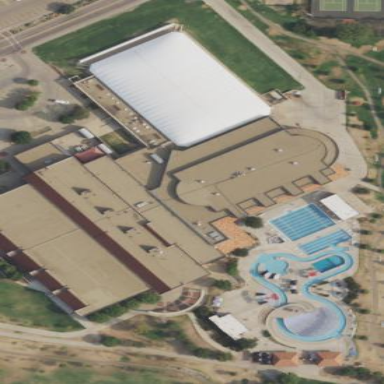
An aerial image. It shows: Sports centre with metal fence. The centre includes swimming facilities.